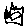
Label: fish